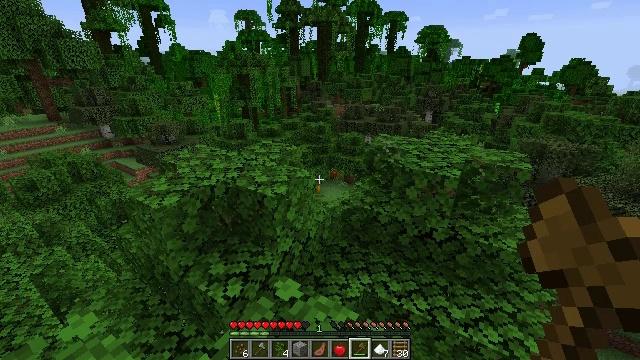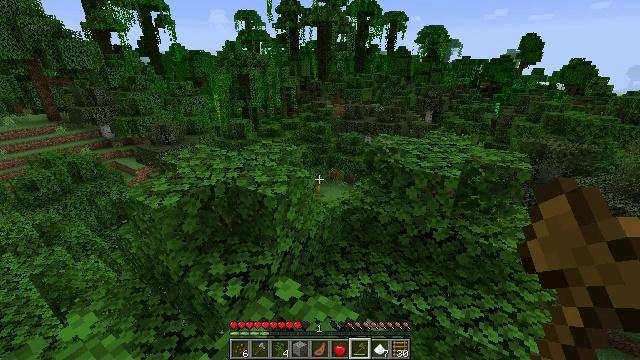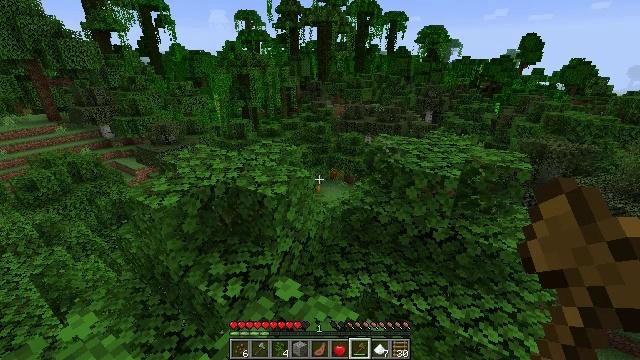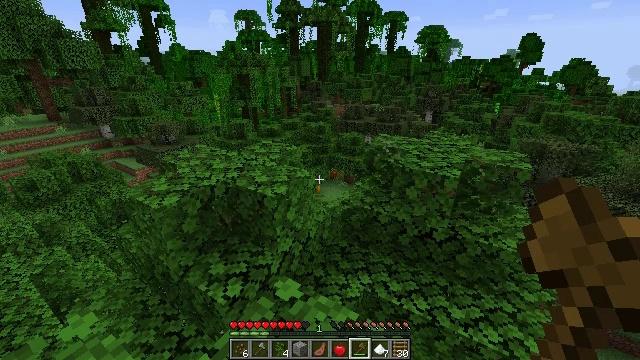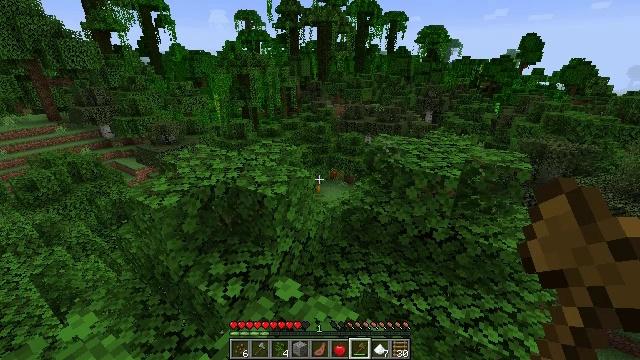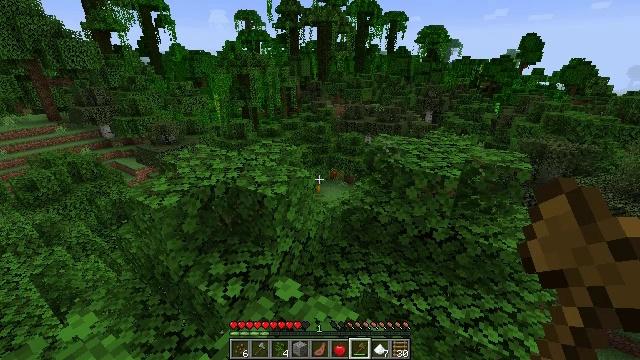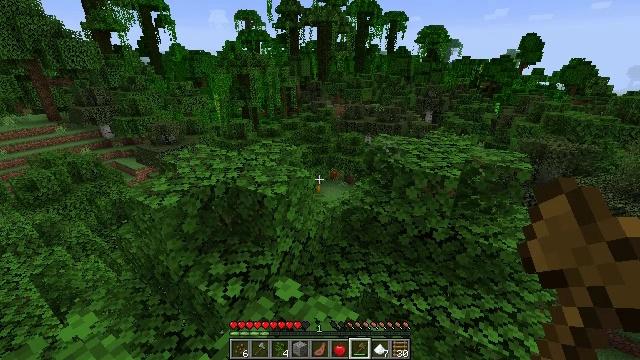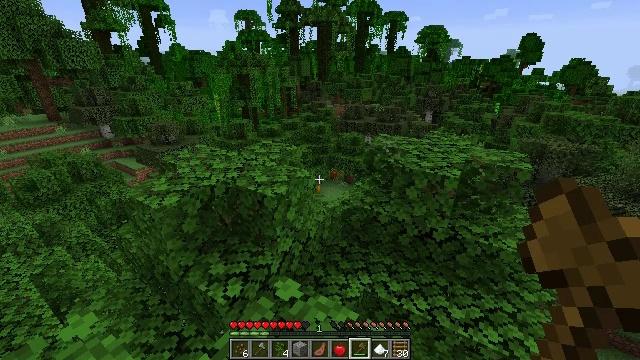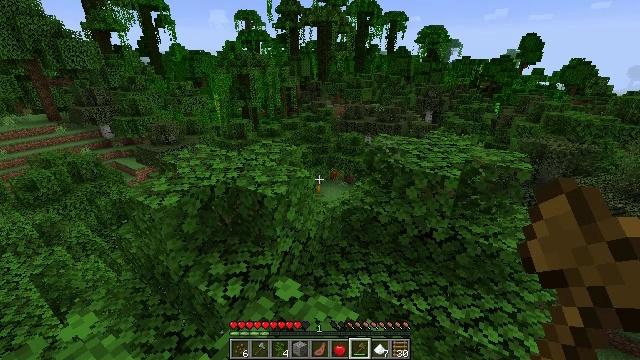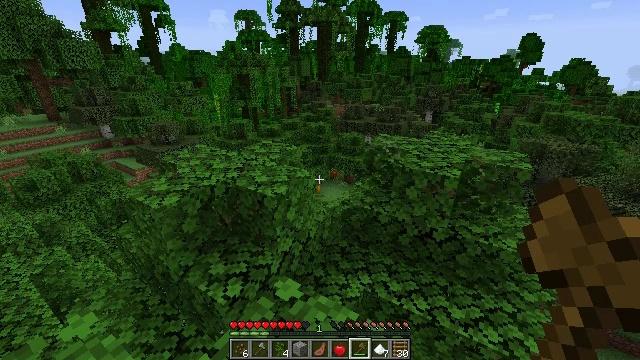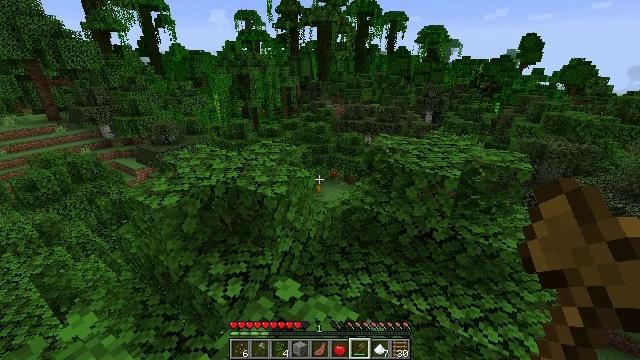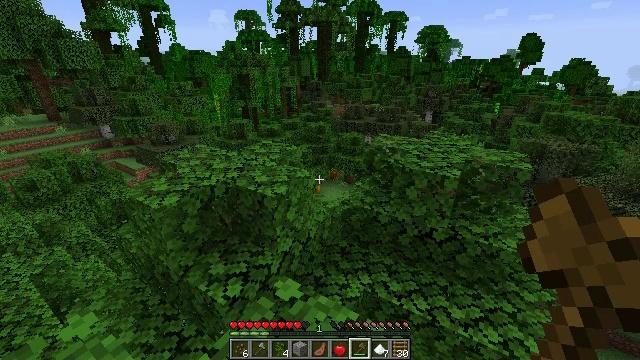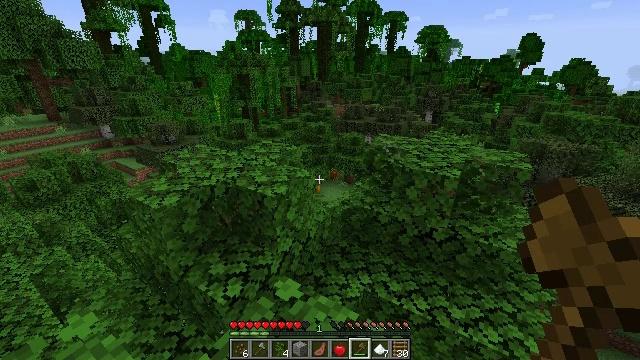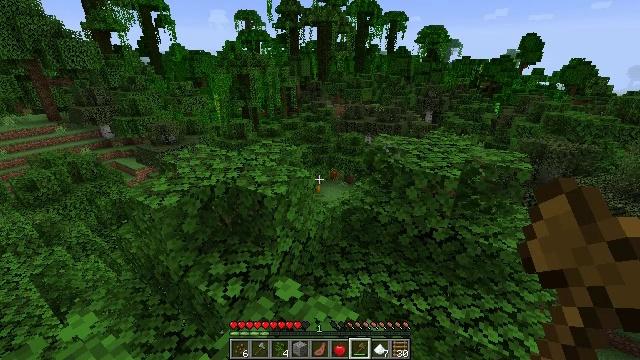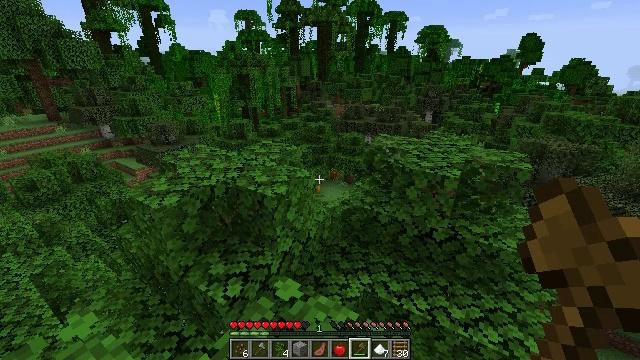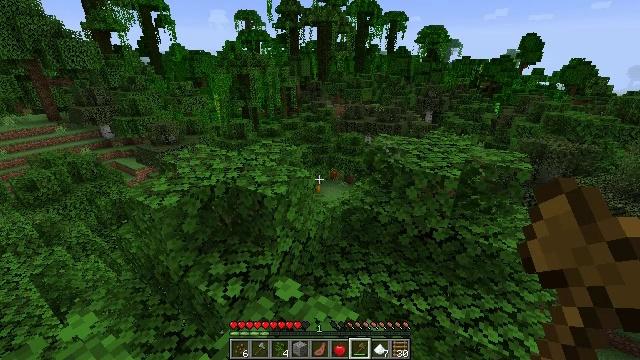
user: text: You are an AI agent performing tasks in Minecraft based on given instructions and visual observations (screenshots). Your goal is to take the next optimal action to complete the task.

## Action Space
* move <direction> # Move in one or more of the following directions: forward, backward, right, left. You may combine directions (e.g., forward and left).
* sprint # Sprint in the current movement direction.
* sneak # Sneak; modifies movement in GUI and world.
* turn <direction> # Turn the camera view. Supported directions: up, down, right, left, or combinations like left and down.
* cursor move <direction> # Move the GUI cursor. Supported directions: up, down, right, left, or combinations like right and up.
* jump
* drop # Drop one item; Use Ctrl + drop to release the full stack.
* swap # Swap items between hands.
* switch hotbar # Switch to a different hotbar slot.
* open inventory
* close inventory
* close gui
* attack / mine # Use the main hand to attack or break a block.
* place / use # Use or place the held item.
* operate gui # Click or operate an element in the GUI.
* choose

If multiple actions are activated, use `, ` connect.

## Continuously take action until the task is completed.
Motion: motion action
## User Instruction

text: Mine the pumpkin from the ground.
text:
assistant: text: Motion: no_op
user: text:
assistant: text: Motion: no_op
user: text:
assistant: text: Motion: no_op
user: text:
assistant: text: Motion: no_op
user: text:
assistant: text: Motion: no_op
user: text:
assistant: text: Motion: no_op
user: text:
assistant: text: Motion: no_op
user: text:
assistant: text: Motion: no_op
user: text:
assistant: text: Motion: no_op
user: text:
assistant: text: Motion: no_op
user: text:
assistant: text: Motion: no_op
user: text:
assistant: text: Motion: no_op
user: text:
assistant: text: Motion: no_op
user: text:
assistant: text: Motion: no_op
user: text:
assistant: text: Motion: no_op
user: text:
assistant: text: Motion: no_op
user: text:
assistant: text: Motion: no_op
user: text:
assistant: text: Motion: no_op
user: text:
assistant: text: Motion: no_op
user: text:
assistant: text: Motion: no_op
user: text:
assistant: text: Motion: no_op
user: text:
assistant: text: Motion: no_op
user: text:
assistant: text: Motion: no_op
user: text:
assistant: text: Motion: no_op
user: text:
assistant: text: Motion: no_op
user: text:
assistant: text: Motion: no_op
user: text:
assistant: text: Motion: no_op
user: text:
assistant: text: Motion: no_op
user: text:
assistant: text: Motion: no_op
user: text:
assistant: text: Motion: no_op